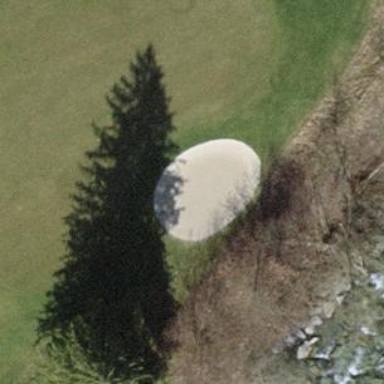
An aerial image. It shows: Sandy area is golf bunker.